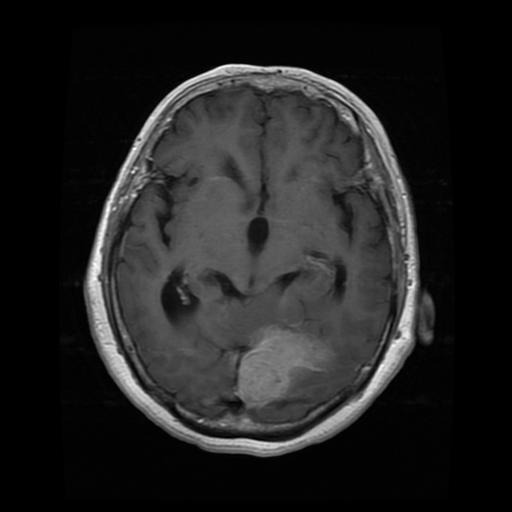
Label: meningioma